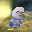
Label: 8